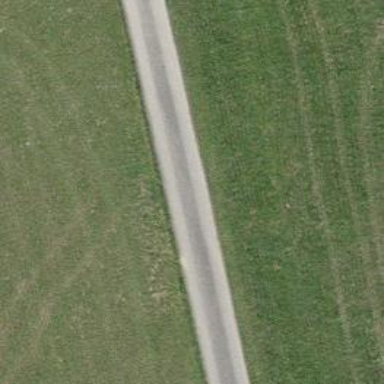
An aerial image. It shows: Well-maintained track road with grade 1 tracktype.